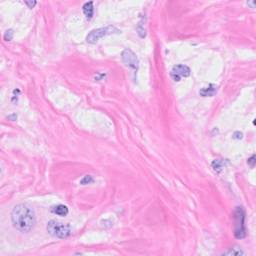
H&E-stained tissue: Breast